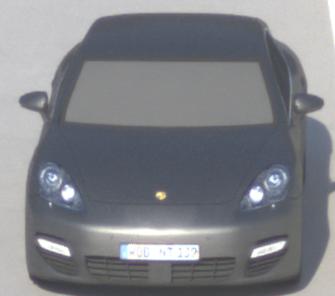
Make: Porsche
Model: Panamera
Detailed model: Panamera (970)
Model produced from: 2010/05
Model produced until: 2013/04
Doors: 5
Color: gray
Road condition: dry road
Daytime: morning or afternoon
Contrast: high contrast